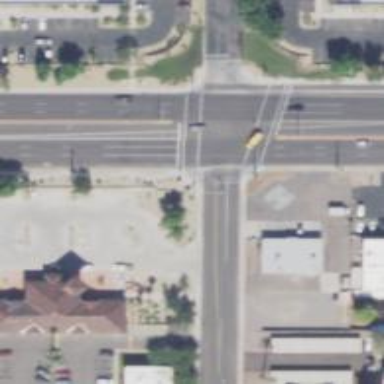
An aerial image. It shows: Solid stop line on the road.